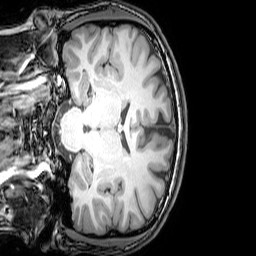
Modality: T1w
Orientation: coronal
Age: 21
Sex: male
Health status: healthy
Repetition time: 0.081 s
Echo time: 0.037 s